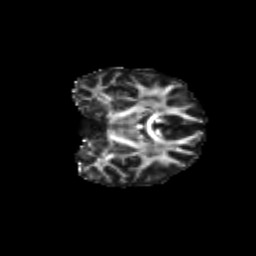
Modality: FA
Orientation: coronal
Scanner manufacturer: siemens
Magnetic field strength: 3 T
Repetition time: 9.2 s
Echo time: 0.084 s